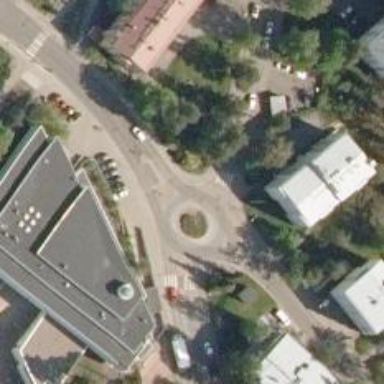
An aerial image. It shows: Tertiary road with asphalt surface leading to roundabout.